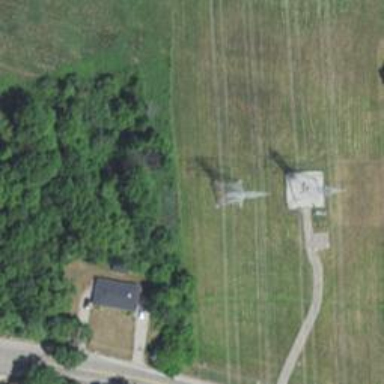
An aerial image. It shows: Power tower.